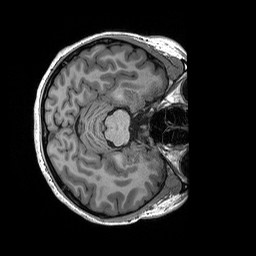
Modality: T1w
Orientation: axial
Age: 21
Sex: female
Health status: healthy
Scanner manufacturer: siemens
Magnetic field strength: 3 T
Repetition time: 2.53 s
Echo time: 0.00227 s